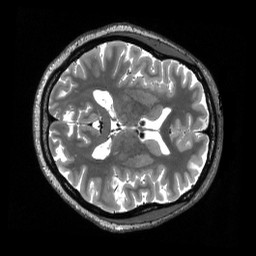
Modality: T2w
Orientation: axial
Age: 27
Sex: female
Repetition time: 3.2 s
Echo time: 0.563 s